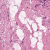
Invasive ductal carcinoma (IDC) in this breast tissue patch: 0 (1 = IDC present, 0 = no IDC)